Field crop: maize
Growth stage: 2
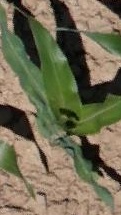
Species: maize